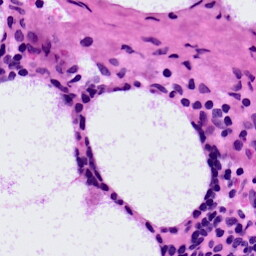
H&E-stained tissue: LymphNode